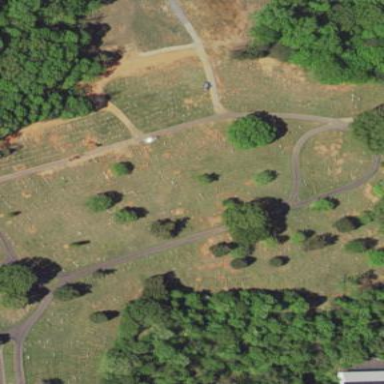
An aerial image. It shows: Grave yard.